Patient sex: F
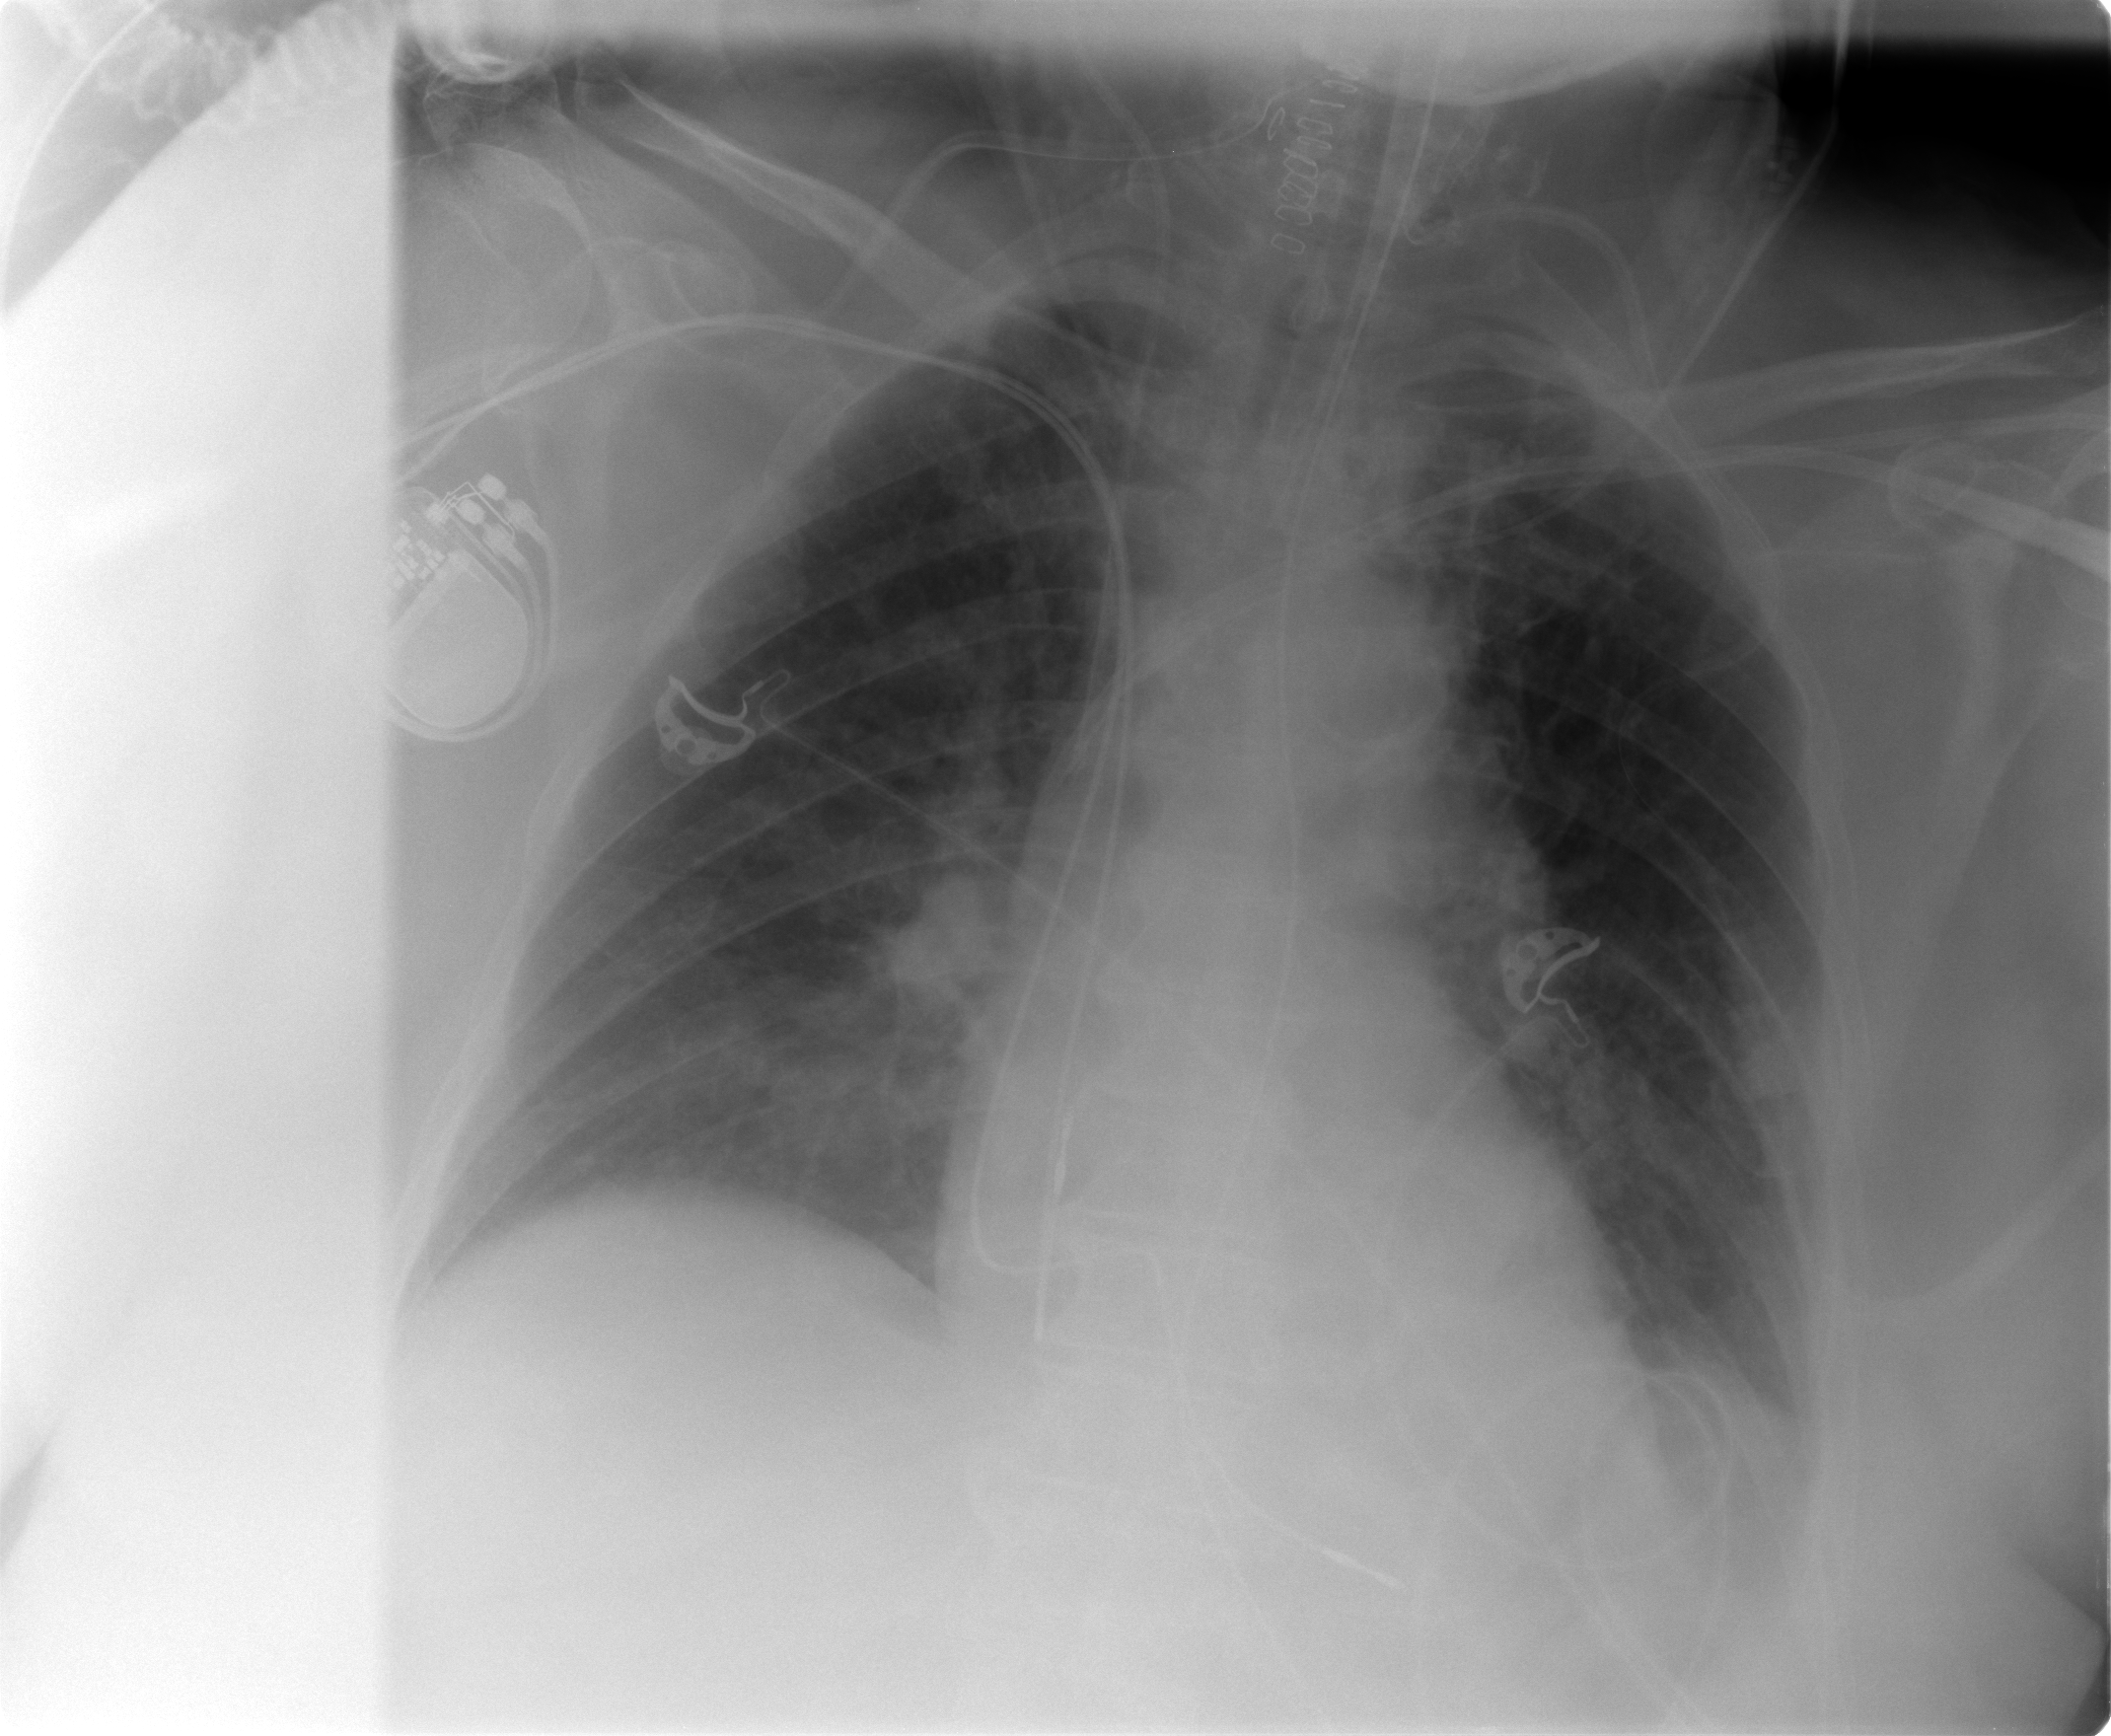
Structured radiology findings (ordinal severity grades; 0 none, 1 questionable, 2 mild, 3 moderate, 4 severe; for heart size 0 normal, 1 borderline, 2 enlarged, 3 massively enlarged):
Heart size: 0
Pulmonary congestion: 2
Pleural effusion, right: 0
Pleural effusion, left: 0
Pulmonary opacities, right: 0
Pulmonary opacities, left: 0
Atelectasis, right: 0
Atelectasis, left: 1